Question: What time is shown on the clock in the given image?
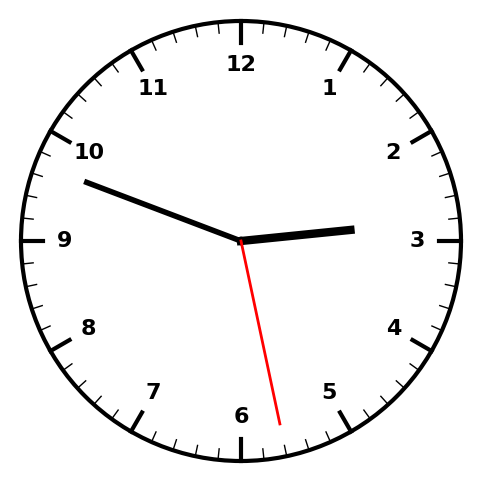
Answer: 02:48:28